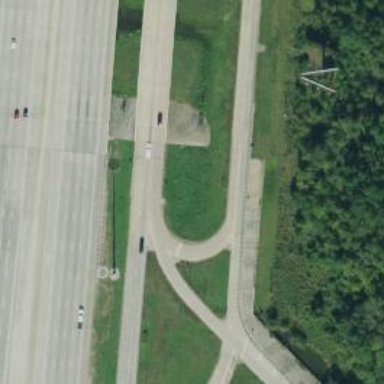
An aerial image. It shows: Secondary road with frontage access.